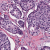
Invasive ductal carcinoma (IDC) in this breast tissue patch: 1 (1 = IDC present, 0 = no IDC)